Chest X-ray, PA view. Patient: 34 years old, sex M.
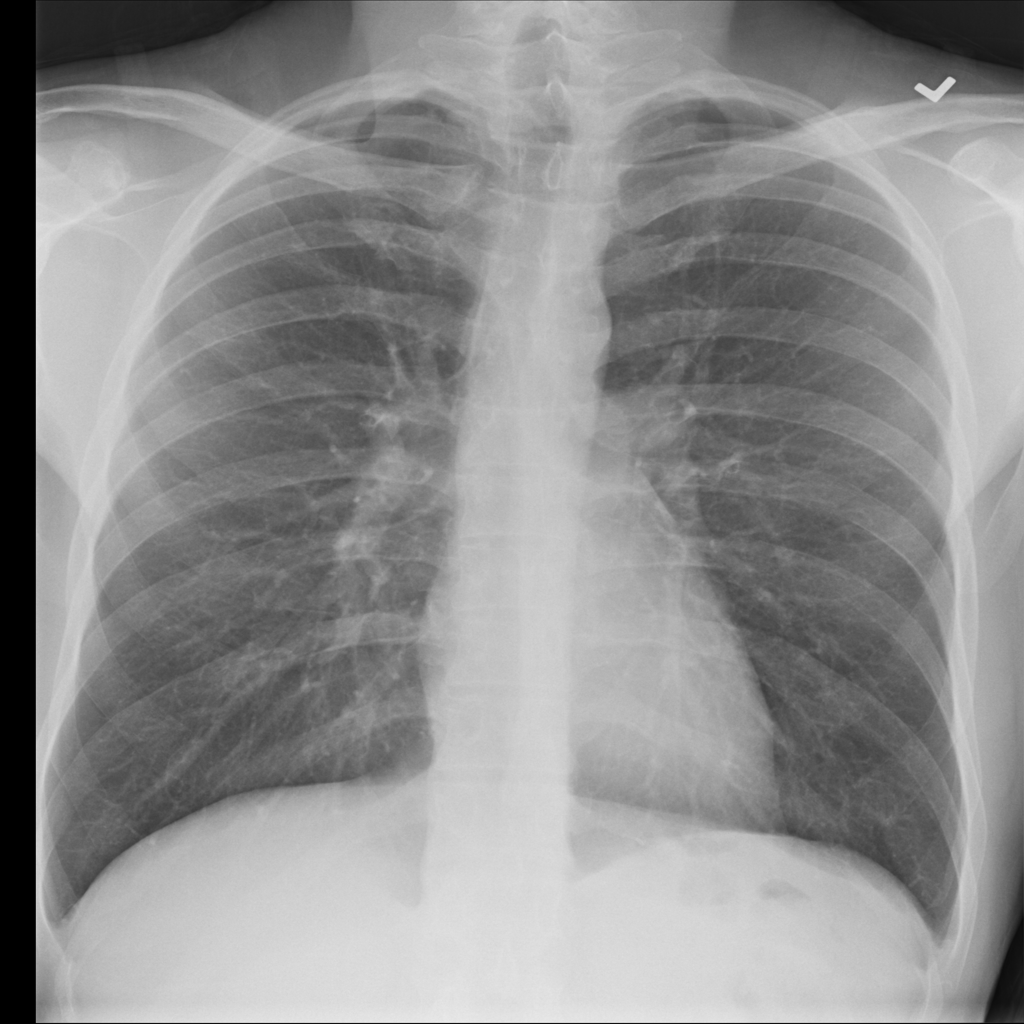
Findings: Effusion